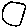
Label: moon